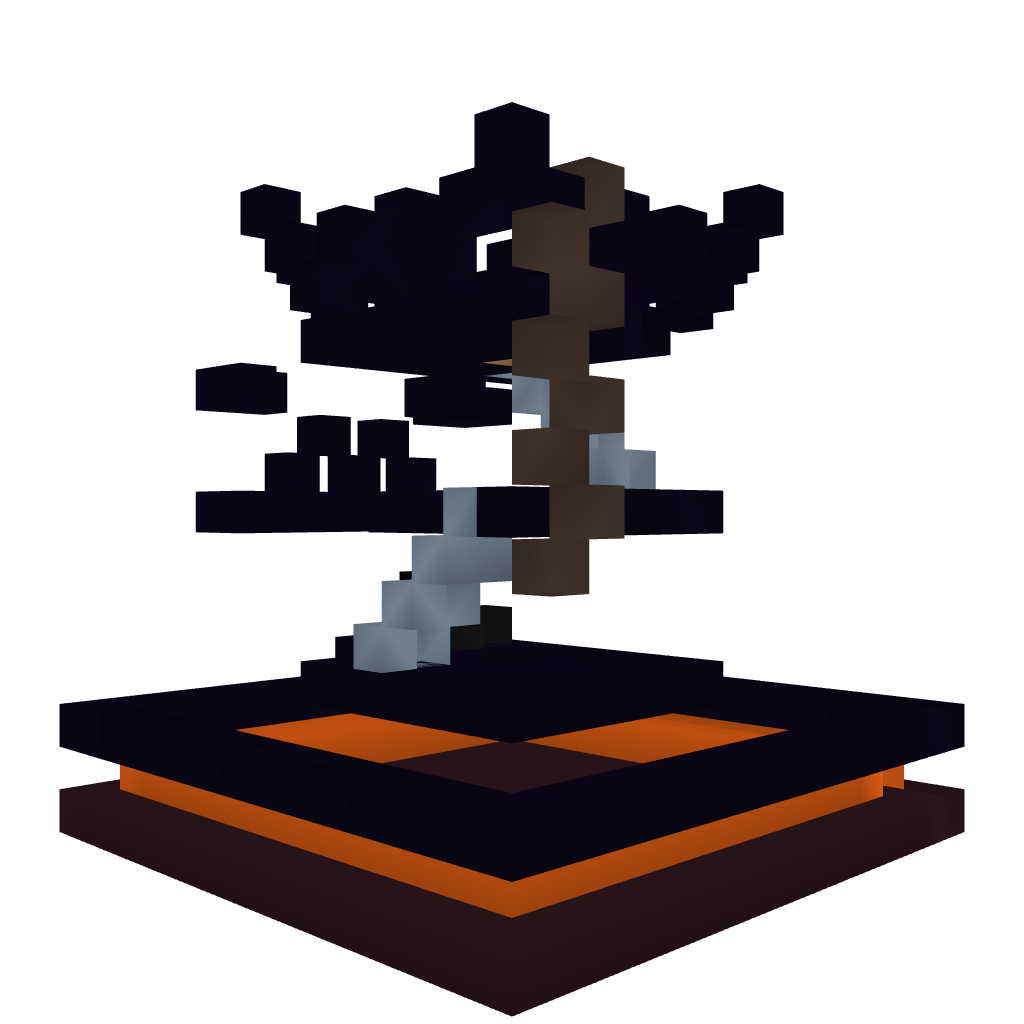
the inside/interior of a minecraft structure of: PvPTower: Obsidian